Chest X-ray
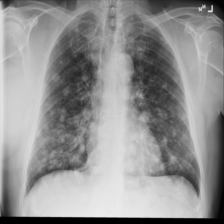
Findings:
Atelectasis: negative
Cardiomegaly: negative
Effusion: negative
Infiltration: negative
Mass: negative
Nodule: positive
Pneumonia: negative
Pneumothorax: negative
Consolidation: positive
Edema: negative
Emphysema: negative
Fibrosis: negative
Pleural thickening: negative
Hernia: negative